Field crop: maize
Growth stage: 1
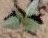
Species: datura